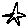
Label: star